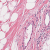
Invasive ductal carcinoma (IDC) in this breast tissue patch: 0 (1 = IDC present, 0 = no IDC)